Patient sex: F
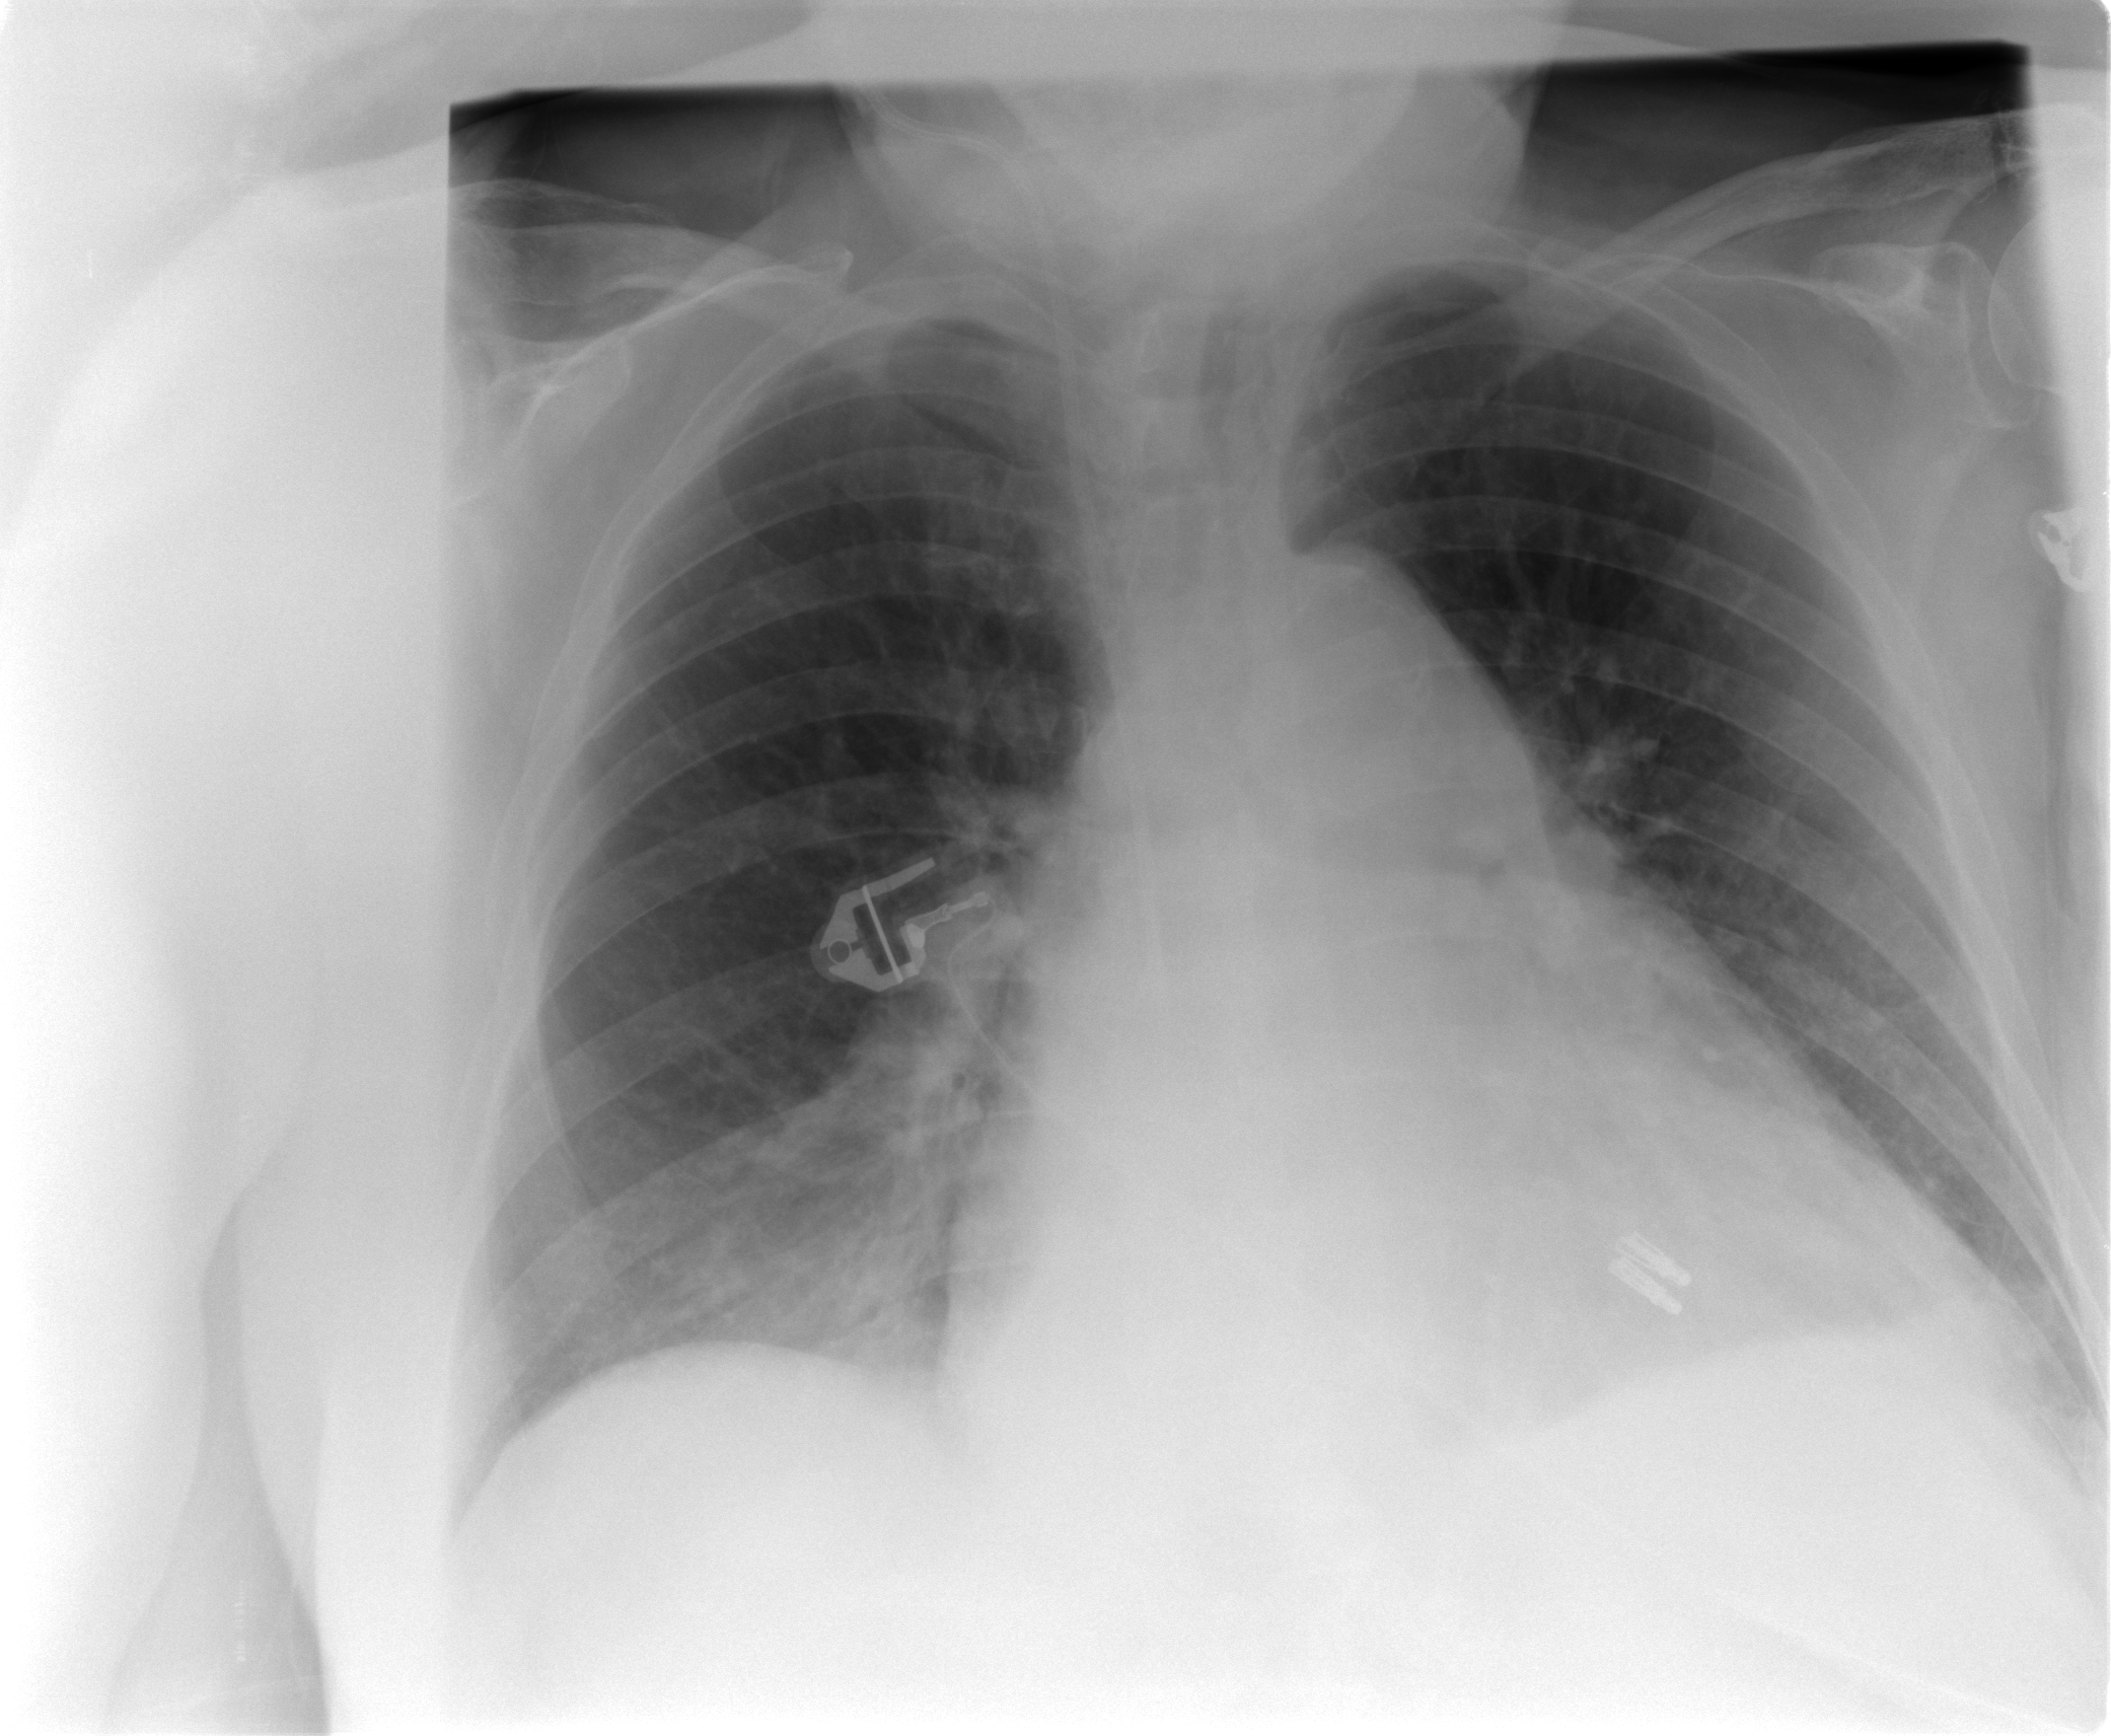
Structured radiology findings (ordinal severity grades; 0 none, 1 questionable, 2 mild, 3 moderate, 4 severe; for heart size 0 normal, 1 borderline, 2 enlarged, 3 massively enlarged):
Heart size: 3
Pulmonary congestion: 1
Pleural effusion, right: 0
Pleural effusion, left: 1
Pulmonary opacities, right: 2
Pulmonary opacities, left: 0
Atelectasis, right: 2
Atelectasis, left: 1